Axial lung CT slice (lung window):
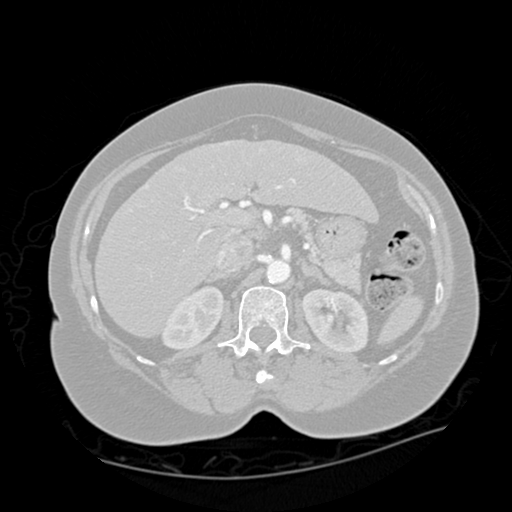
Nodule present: no